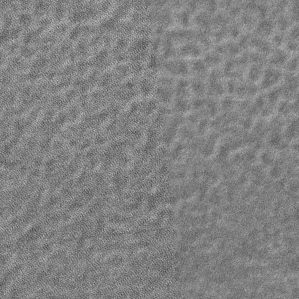
Label: frost